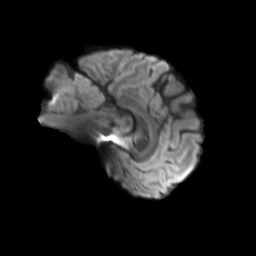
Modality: T2w
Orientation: sagittal
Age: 62
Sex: male
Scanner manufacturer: siemens
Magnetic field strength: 3 T
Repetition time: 3.23 s
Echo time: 0.0892 s